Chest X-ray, AP view. Patient: 31 years old, sex F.
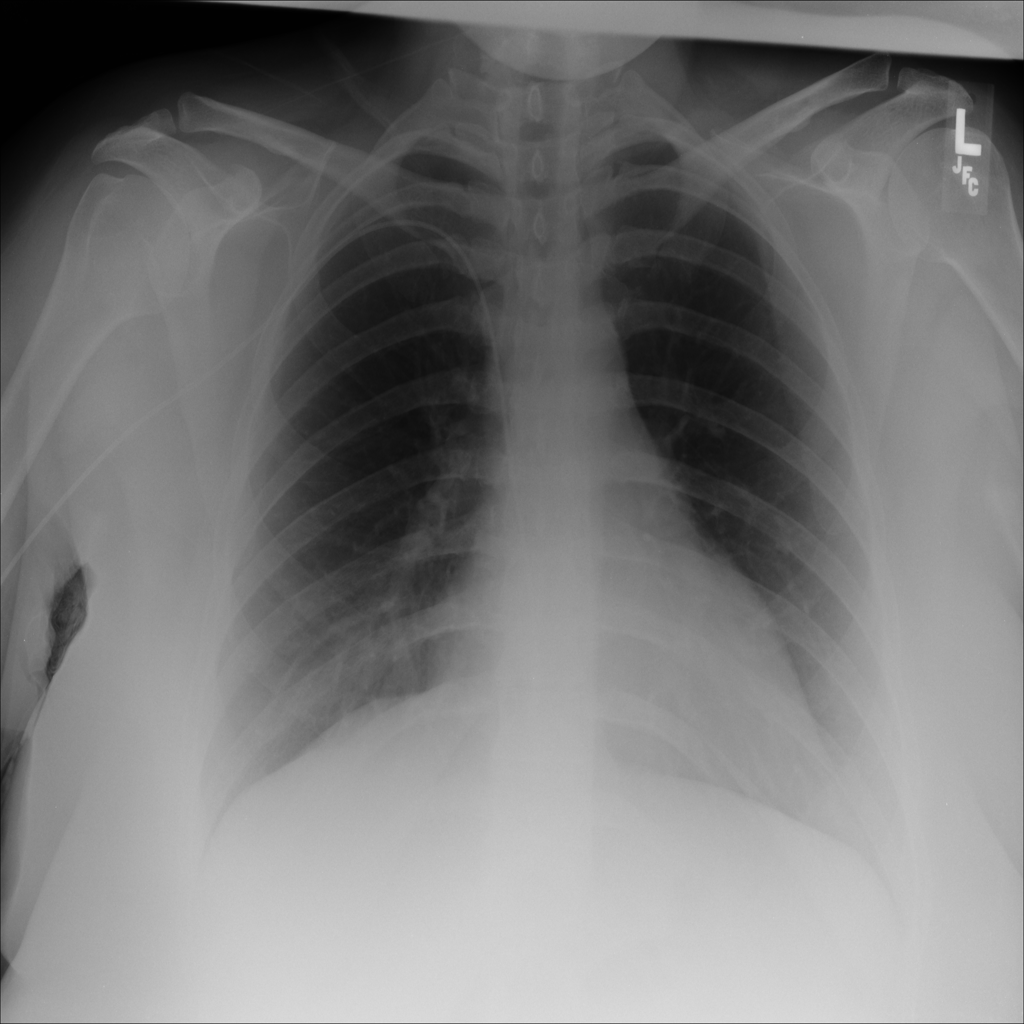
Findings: No Finding